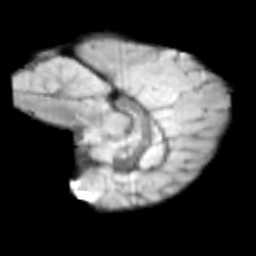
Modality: T2w
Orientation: sagittal
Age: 10
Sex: male
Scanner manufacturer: siemens
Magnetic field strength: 3 T
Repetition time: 3.8 s
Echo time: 0.07 s